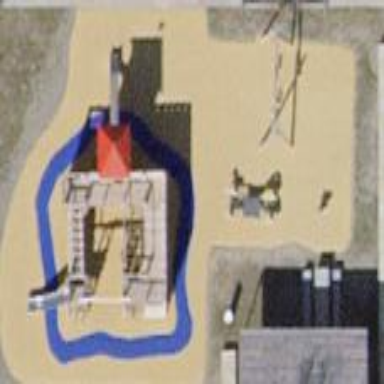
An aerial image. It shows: Playground area for leisure activities on the land.